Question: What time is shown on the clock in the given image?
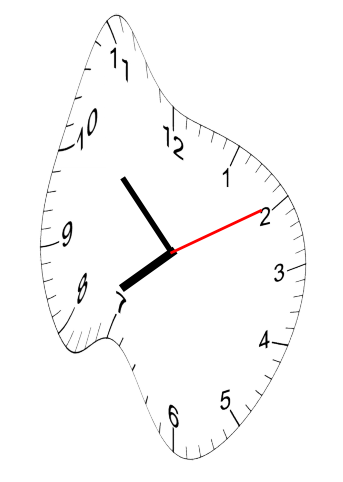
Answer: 07:52:10